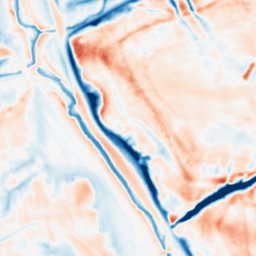
Category: multiscale
Decomposition family: dog_multiscale
Decomposition parameters: sigma_ratio: 1.4
n_scales: 6
base_sigma: 1
Upsampling method: lanczos
Upsampling parameters: scale: 8
Upsampling scale: 8